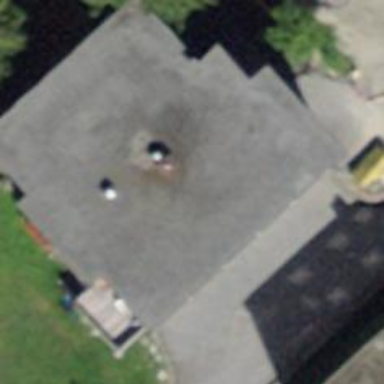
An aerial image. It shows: Building with flat roof.